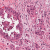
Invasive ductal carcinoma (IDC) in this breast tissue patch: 1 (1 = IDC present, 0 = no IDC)